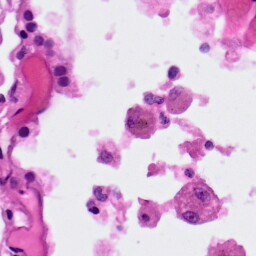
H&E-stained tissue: Lung